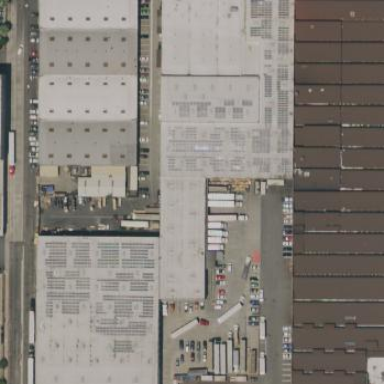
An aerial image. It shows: Warehouse building.